Frequency: 75000
Velocity: 0,2325
Power: 11,6
Pulse duration: 0,0000001
Pass count: 1
Magnification: 10
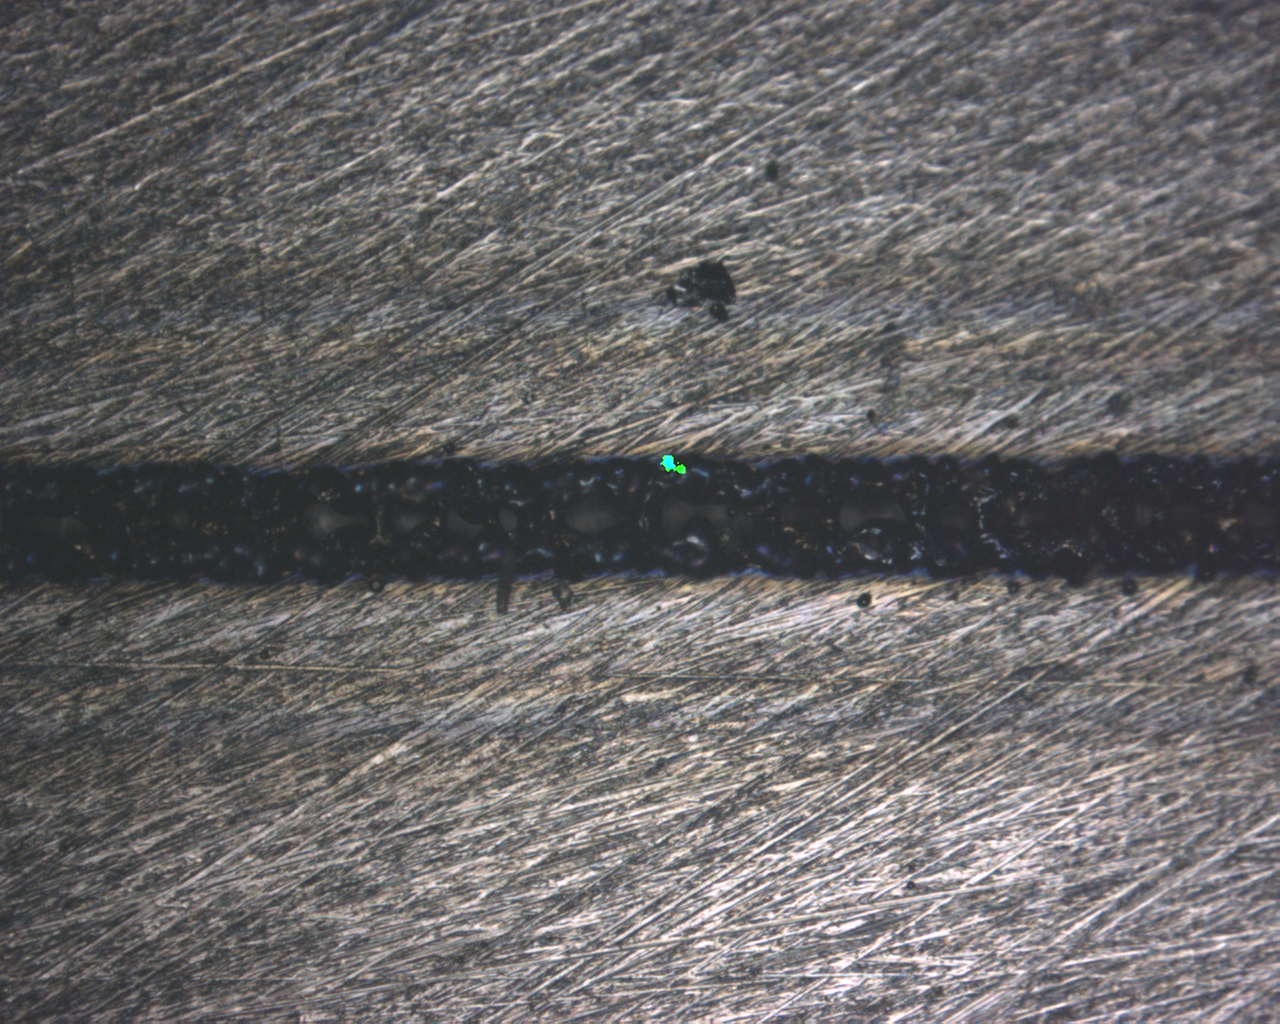
Measured width: 135.113
Other width: 61.129